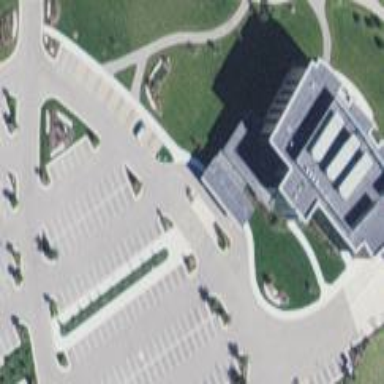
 functioning as clinic offering healthcare services."